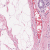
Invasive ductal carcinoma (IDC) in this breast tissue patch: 0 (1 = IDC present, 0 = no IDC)